Question: Just came across an interesting effect while debugging a View. The scenario is easy to reproduce - I have a breakpoint in a 'View', in the Watch window I add 'ViewBag.ViewData' and the value is 'null'. However, if I just add 'ViewBag' and expand the object, I can see the 'ViewData' and it is not 'null'. I can also successfully expand it and see its properties.
Can anyone explain whether it's a bug or what causes this behavior?

'ViewBag.ViewData' is actually 'null'. E.g. if I have this code in the View:
'''
if (ViewBag.ViewData == null)
{
<span>ViewBag.ViewData is null</span>
}
'''
it displays the span. So the weird part is that I can expand it in the watch window and see the properties.
In response to @Darin Dimitrov's answer - I tried to reproduce this behavior with a custom test class and I get a 'RuntimeBinderException' when trying to access the private property: ''SomeClass.SomeProperty' is inaccessible due to its protection level':
'''
public class SomeClass
{
private string SomeProperty;
}
dynamic dynamicObject = new SomeClass();
if (dynamicObject.SomeProperty == null)
{
Console.WriteLine("dynamicObject.SomeProperty is null");
}
'''
In this case, shouldn't I be getting the same exception when accessing 'ViewBag.ViewData' in the View (the line with 'if (ViewBag.ViewData == null)')?
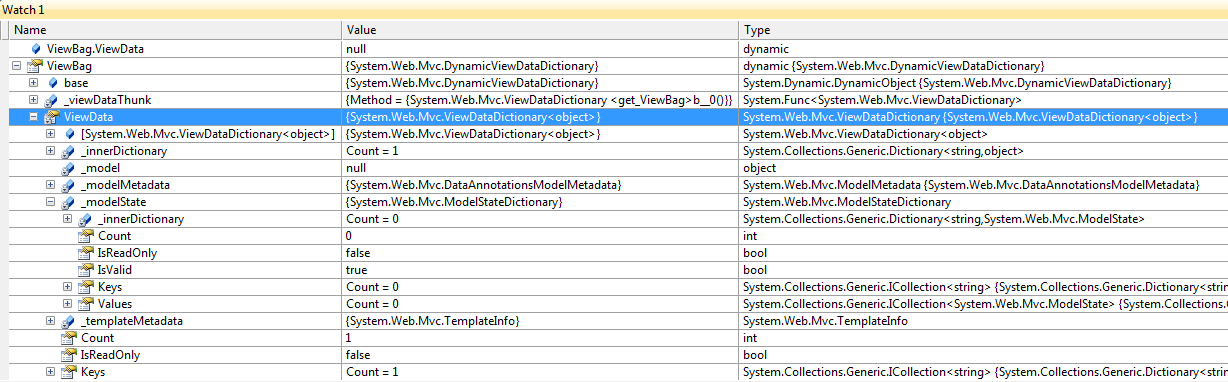
Answer: What you see in the debugger/watch window is the 'ViewData' property of the 'ViewBag'. When you do the test in the view you obviously have no access to this private field and you get null because there is no corresponding public property.
Now do the following test in the view:
'''
@if (null == ViewBag
.GetType()
.GetProperty("ViewData", BindingFlags.Instance | BindingFlags.NonPublic)
.GetValue(ViewBag, null)
)
{
<span>ViewBag.ViewData is null</span>
}
'''
and you won't see the span.
Of course all this is very funny but when it comes to writing real world and properly architected ASP.NET MVC applications both 'ViewData' and 'ViewBag' have no place. Those two are my worst enemies in ASP.NET MVC application development.
Conclusion: always use view models and strongly typed views and have fun.